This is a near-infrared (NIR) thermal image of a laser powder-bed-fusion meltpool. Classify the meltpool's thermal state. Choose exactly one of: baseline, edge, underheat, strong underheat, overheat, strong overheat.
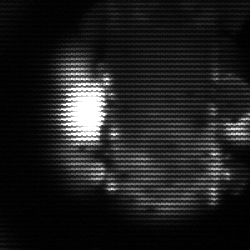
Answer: strong underheat